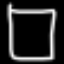
Label: square